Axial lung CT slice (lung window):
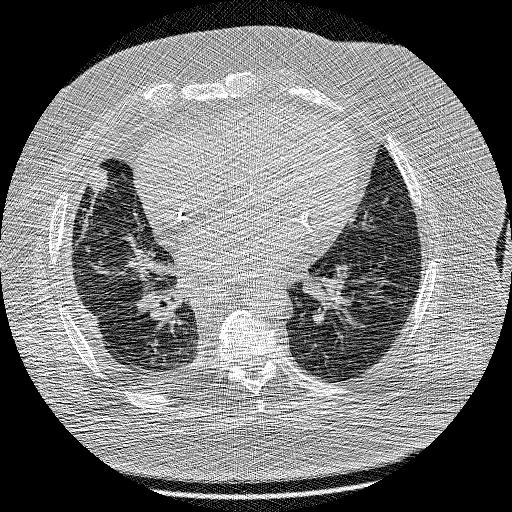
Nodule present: no